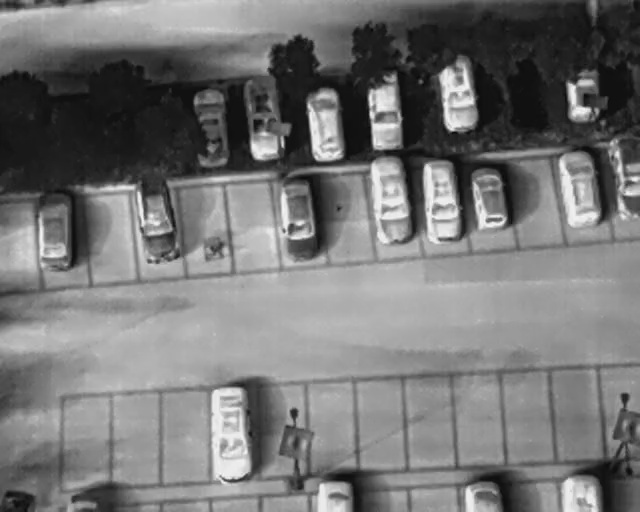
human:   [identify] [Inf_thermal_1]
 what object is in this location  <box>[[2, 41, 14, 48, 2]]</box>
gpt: <ref>1 medium car at the left</ref>

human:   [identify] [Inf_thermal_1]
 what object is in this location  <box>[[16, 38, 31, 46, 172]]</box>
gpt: <ref>1 large car at the left</ref>